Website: lowes
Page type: cart
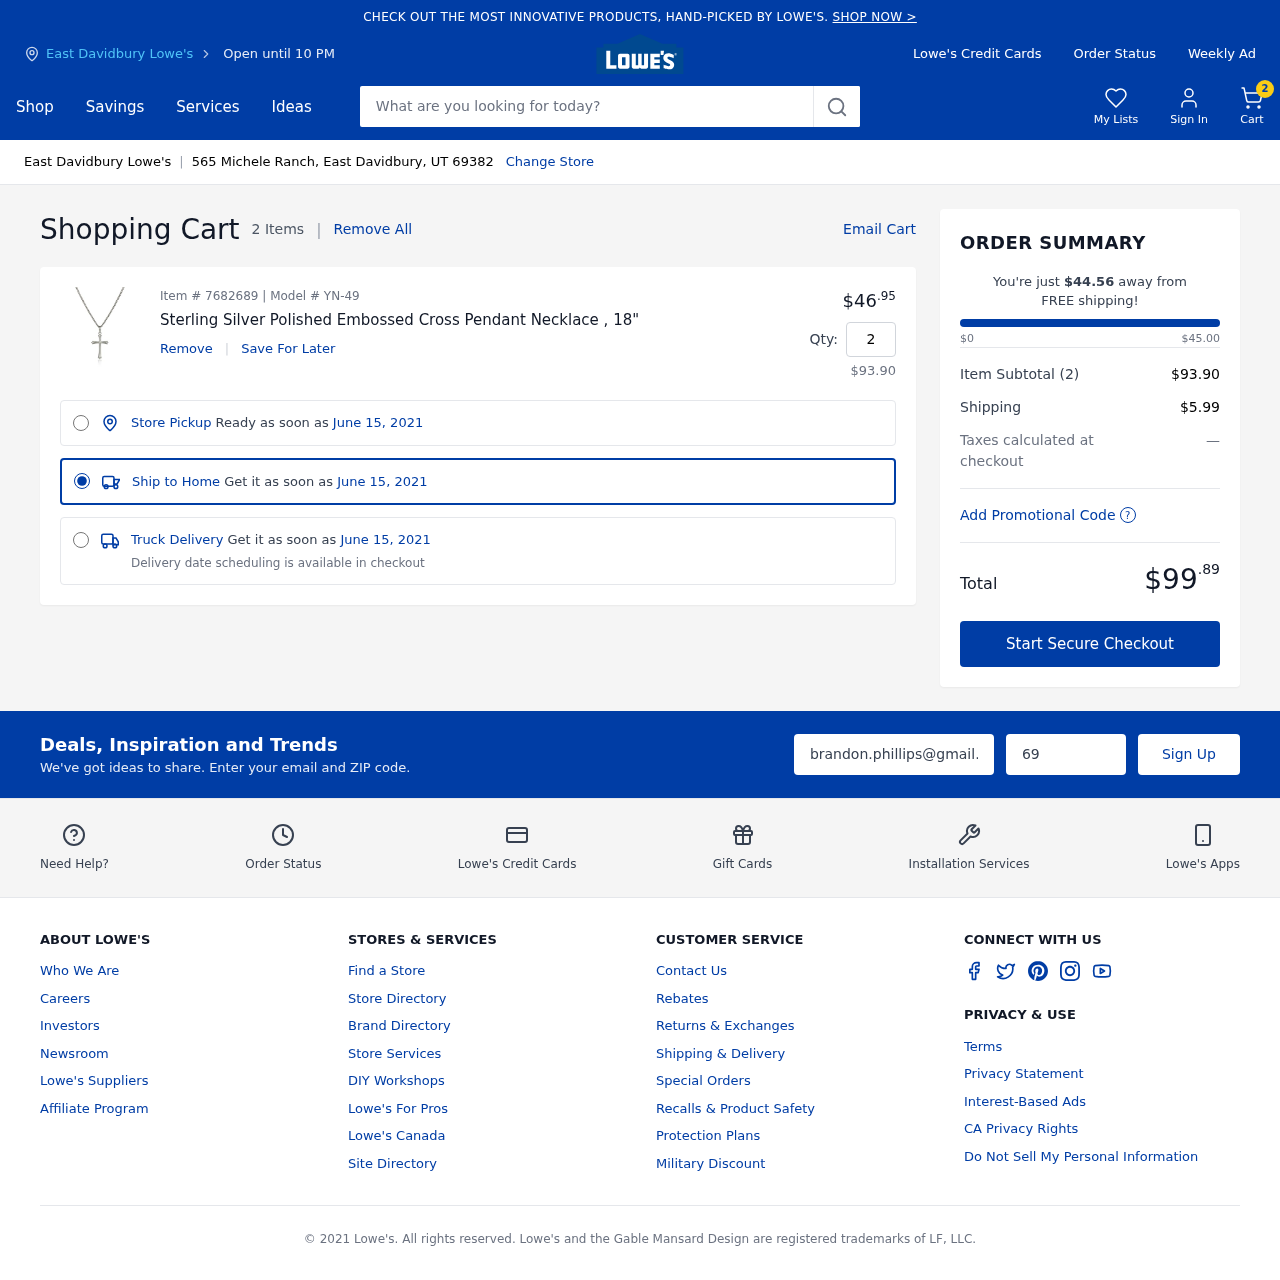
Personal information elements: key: PII_CITY
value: East Davidbury Lowe's
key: PII_EMAIL
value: brandon.phillips@gmail.com
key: PII_POSTCODE
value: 69382
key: PII_STREET
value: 565 Michele Ranch
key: PII_CITY_STATE_ZIP
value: East Davidbury, UT 69382
Product elements: key: PRODUCT1_NAME
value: Sterling Silver Polished Embossed Cross Pendant Necklace , 18"
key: PRODUCT1_PRICE
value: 46.95
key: PRODUCT1_QUANTITY
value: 2
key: PRODUCT1_SUBTOTAL
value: $93.90
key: PRODUCT_ITEM_NUMBER
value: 7682689
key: PRODUCT_MODEL_NUMBER
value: YN-49
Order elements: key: ORDER_NUM_ITEMS
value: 2
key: ORDER_NUM_ITEMS
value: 2 Items
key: ORDER_DELIVERY_DATE
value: June 15, 2021
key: ORDER_SUBTOTAL
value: $93.90
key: ORDER_SHIPPING_COST
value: $5.99
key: ORDER_TOTAL
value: $99.89
Search elements: key: HEADER_SEARCH
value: What are you looking for today?